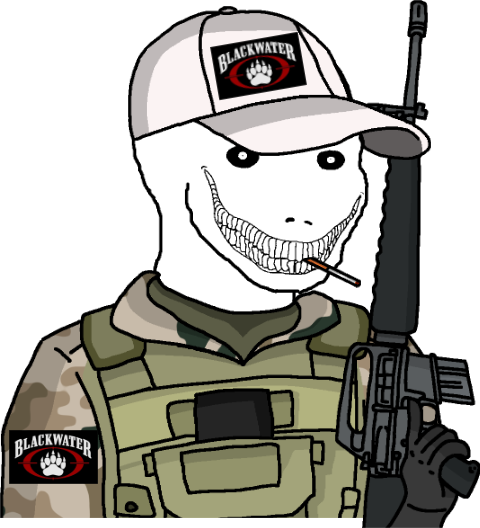
Label: 5_Oomer